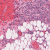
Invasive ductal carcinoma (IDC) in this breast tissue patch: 1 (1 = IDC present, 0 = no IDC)